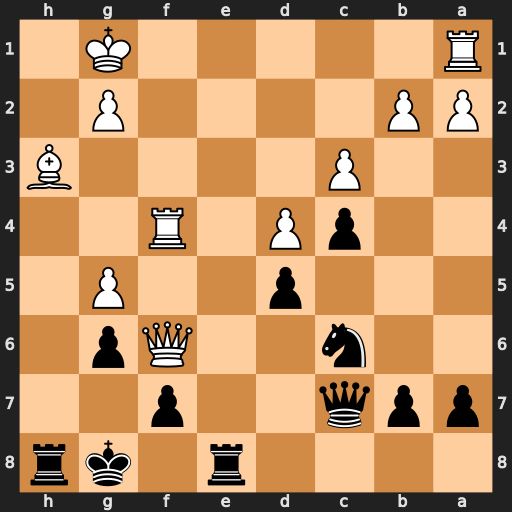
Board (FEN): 4r1kr/ppq2p2/2n2Qp1/3p2P1/2pP1R2/2P4B/PP4P1/R5K1
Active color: b
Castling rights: -
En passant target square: -
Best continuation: Rxh3 gxh3 Re6 Qxe6 fxe6